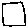
Label: square